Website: apple
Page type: customer-info-address
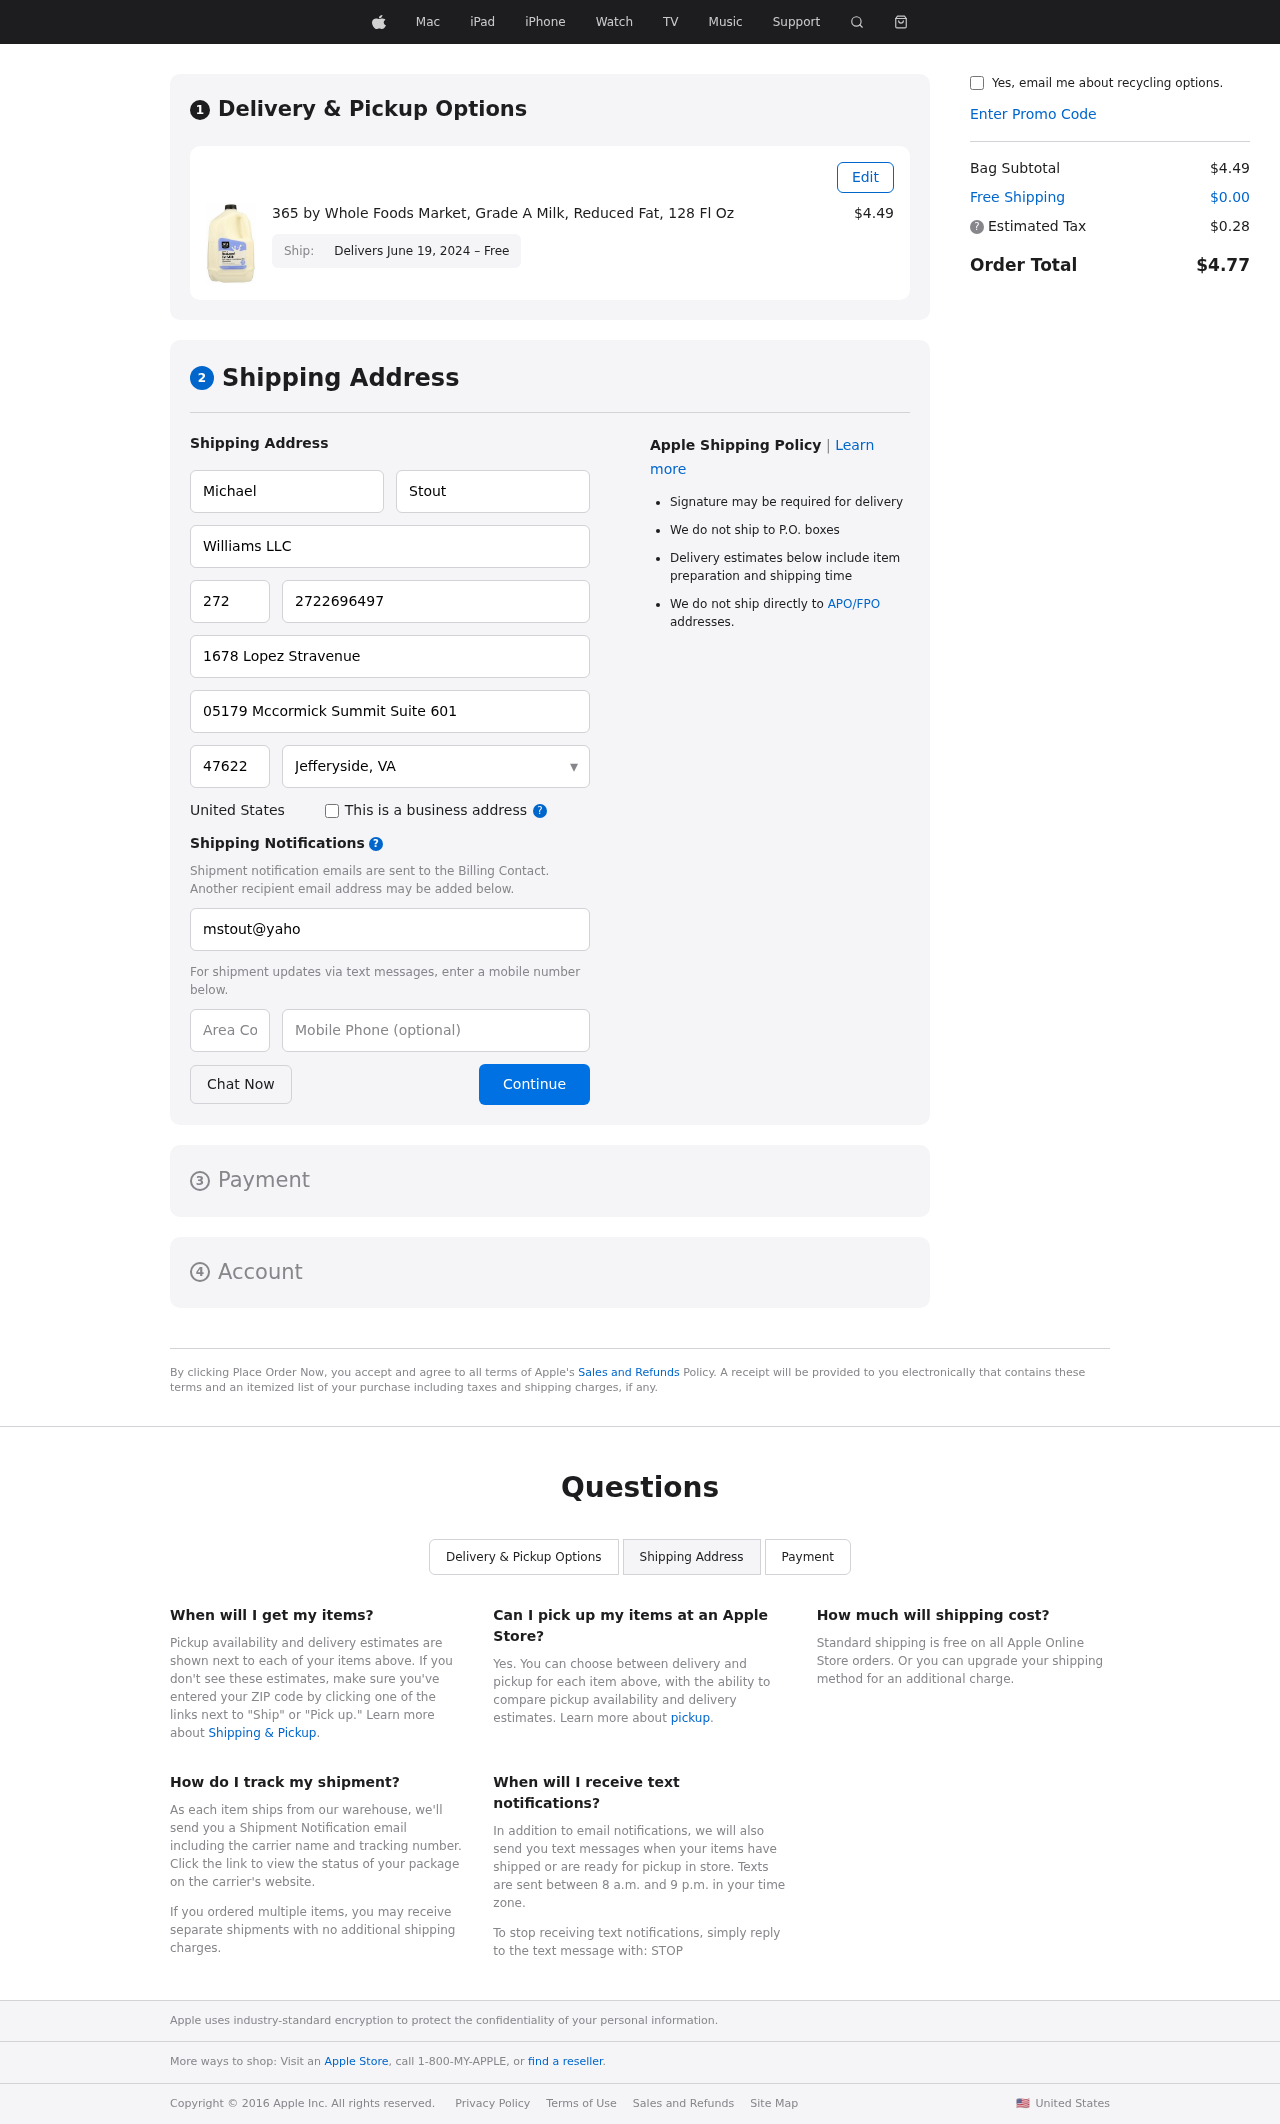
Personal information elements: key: PII_CITY_STATE
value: Jefferyside, VA
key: PII_COMPANY
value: Williams LLC
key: PII_COUNTRY
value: United States
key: PII_EMAIL
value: mstout@yahoo.com
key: PII_FIRSTNAME
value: Michael
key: PII_LASTNAME
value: Stout
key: PII_PHONE
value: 2722696497
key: PII_PHONE_AREA
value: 272
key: PII_POSTCODE
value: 47622
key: PII_STREET
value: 1678 Lopez Stravenue
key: PII_STREET2
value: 05179 Mccormick Summit Suite 601
Product elements: key: PRODUCT1_NAME
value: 365 by Whole Foods Market, Grade A Milk, Reduced Fat, 128 Fl Oz
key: PRODUCT1_PRICE
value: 4.49
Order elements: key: ORDER_DELIVERY_DATE
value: Delivers June 19, 2024 – Free
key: ORDER_SUBTOTAL
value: $4.49
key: ORDER_SHIPPING_COST
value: $0.00
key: ORDER_TAX
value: $0.28
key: ORDER_TOTAL
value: $4.77